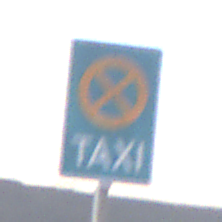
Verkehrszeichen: Taxenstand
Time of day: SunriseSunset
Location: Outdoor (RoadRail)
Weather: PartlyCloudy
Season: NotSpecified
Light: Natural